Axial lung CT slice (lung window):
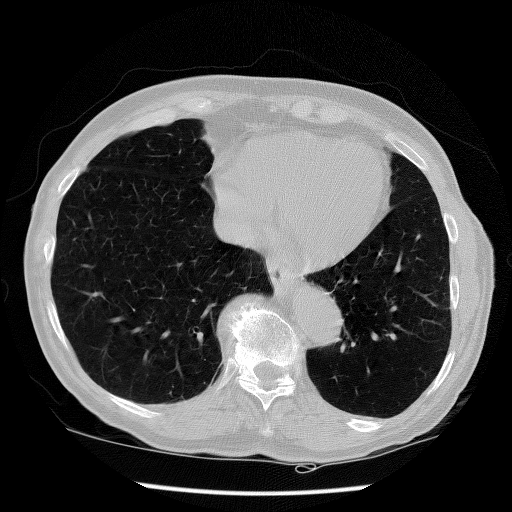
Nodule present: no